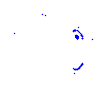
Particle: kaon